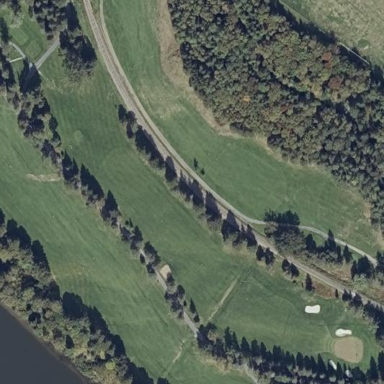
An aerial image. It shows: Golf rough area.